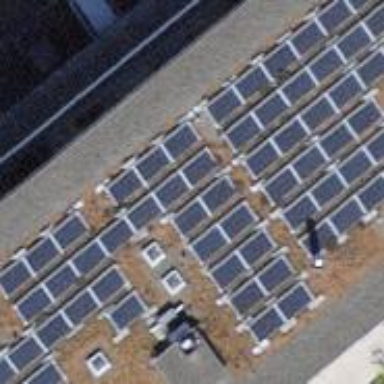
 consisting of solar photovoltaic panels."